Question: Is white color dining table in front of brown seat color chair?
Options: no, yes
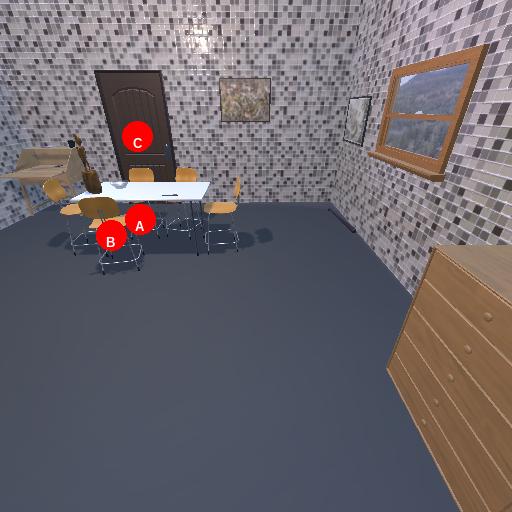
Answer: no